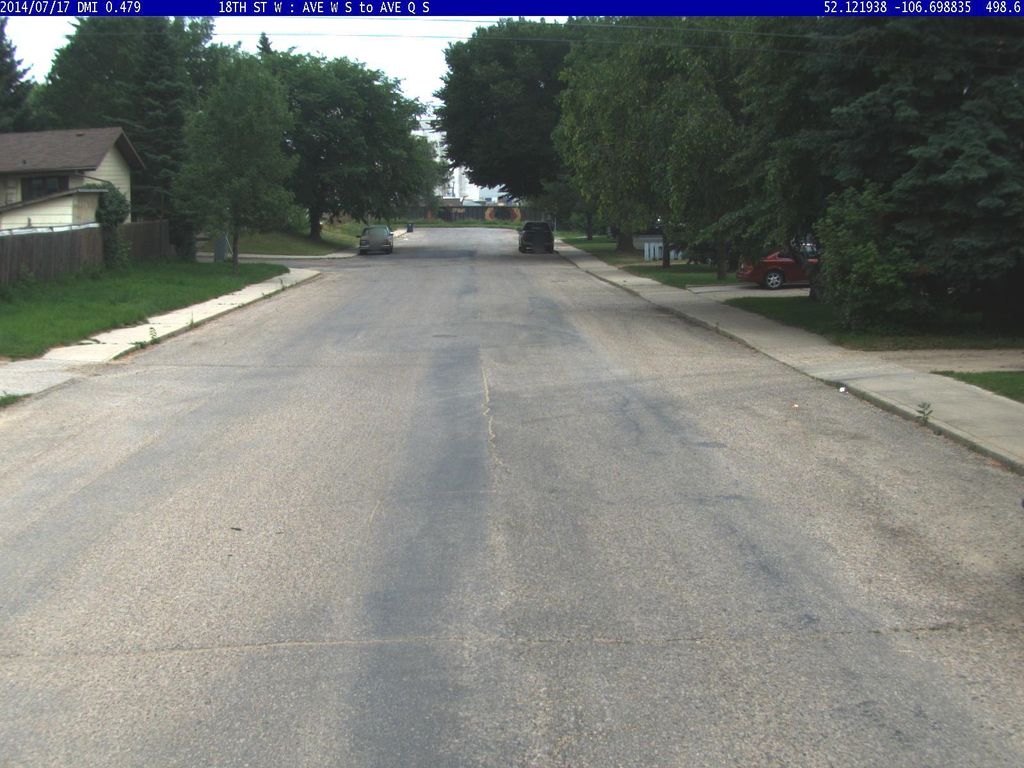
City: saskatoon